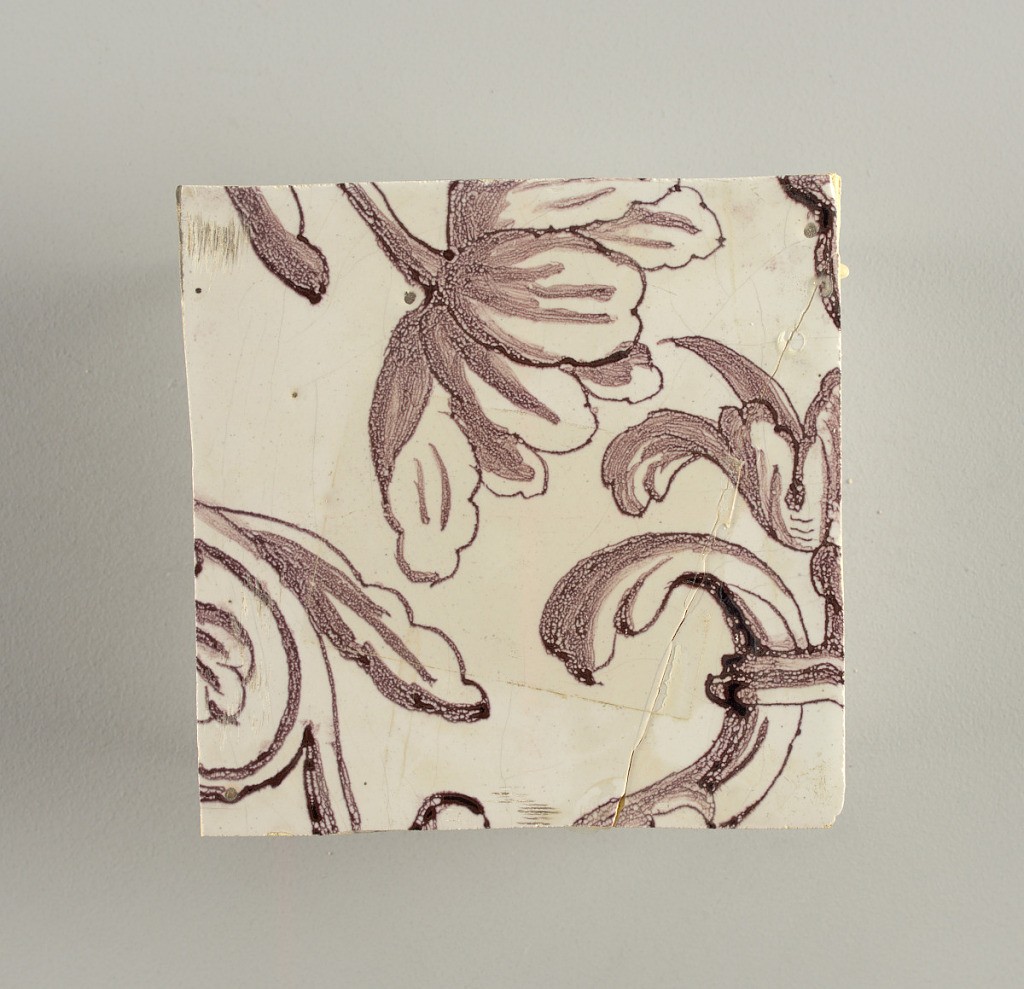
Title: Wall facing
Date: ca. 1725
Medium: Tin-glazed earthenware, underglaze
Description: Horizontal rectangle.  Thirty-seven tiles wide and twenty-one high with opening for door or window nineteen and one-half tiles high and twelve wide.  To left and right of opening, centered canopy above. Left, woman representing Hope, right, a sculputure urn.  Centered above opening, a mascaron.  Arabesque design of foliage.